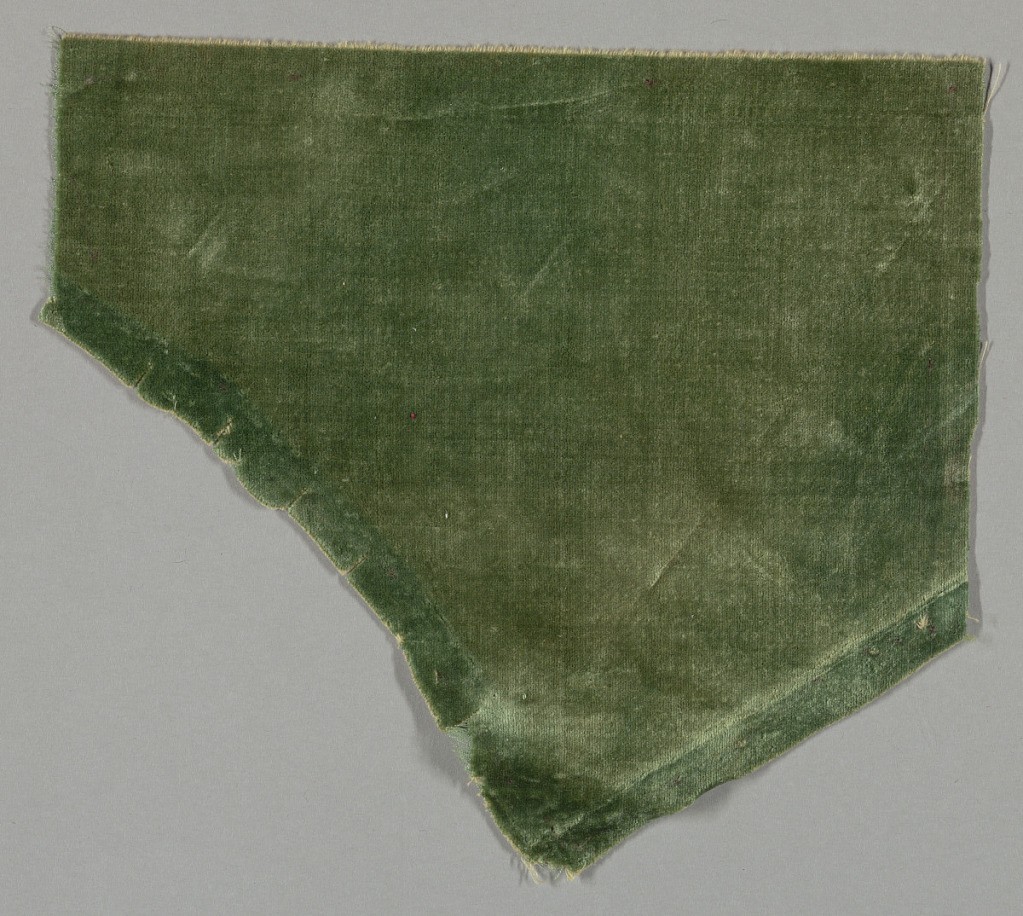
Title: Fragment
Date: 18th century
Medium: silk, cotton Technique: cut supplementary warp pile (velvet)
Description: Fragment of solid cut green velvet. Cotton backing.